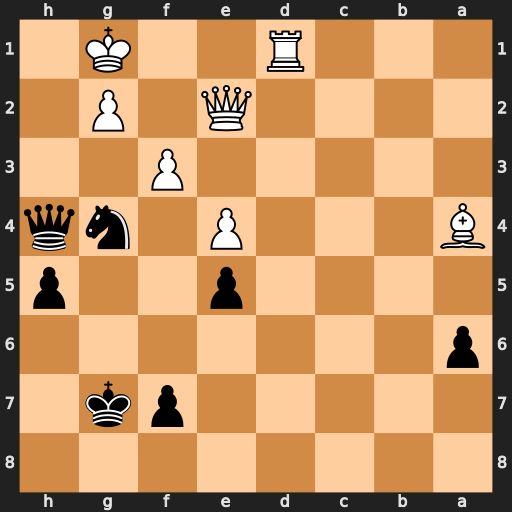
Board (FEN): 8/5pk1/p7/4p2p/B3P1nq/5P2/4Q1P1/3R2K1
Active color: b
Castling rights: -
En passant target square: -
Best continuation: Qh2+ Kf1 Qh1#